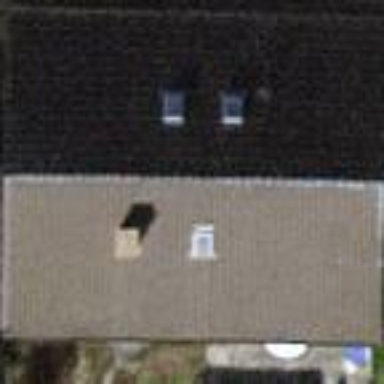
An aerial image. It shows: Simple and straightforward house.